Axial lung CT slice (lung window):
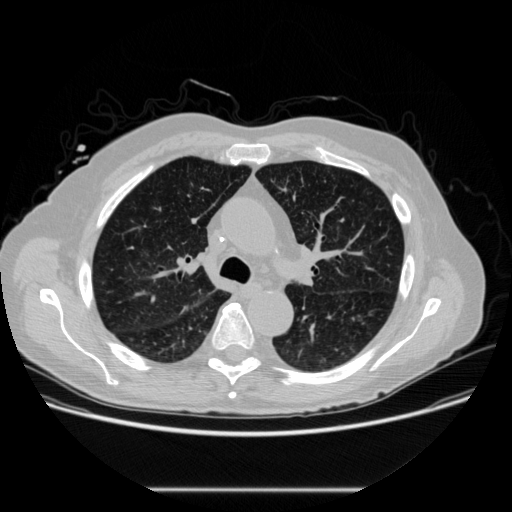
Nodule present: no